Interaction volume radius: 5 \u00c5
Interaction volume height: 10 \u00c5
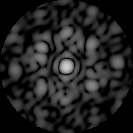
Disorder parameter: 0.6736